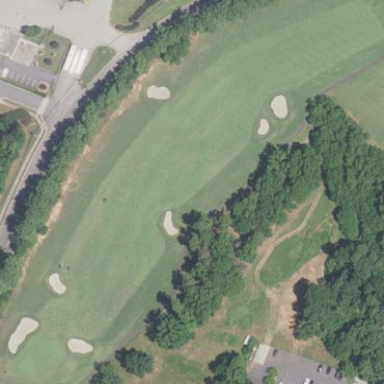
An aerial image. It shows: Scenic golf fairway.